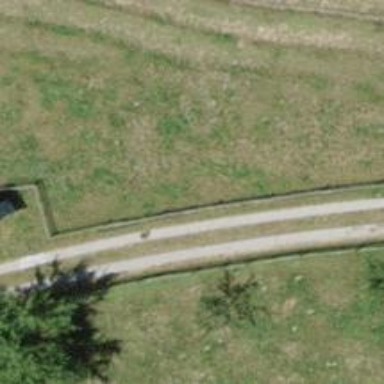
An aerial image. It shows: Track with grade3 tracktype. The surface is concrete in the lanes.